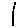
Label: line